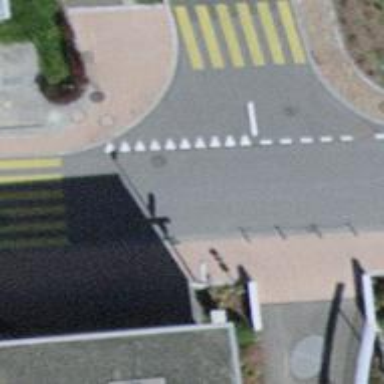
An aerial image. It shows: Unmarked crossing on the road.